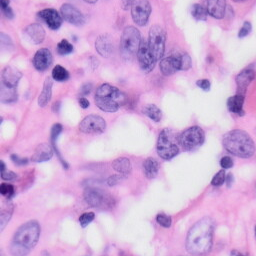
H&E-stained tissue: Skin